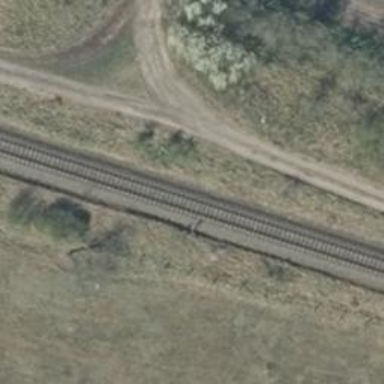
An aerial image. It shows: Solitary milestone along the railway.